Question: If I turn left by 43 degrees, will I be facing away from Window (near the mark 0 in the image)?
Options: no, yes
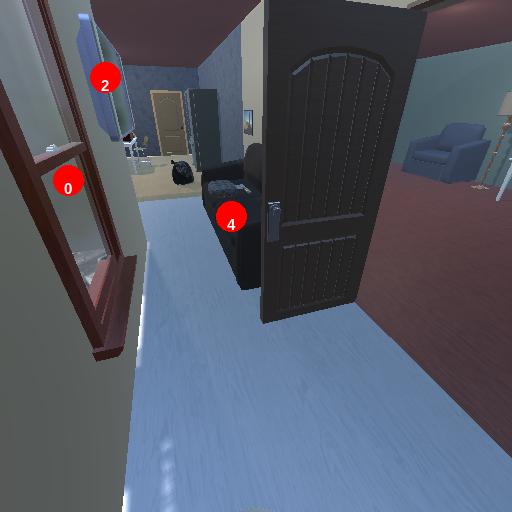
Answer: no